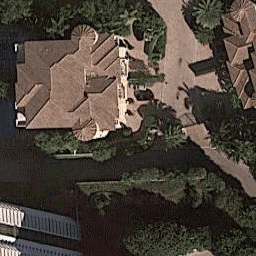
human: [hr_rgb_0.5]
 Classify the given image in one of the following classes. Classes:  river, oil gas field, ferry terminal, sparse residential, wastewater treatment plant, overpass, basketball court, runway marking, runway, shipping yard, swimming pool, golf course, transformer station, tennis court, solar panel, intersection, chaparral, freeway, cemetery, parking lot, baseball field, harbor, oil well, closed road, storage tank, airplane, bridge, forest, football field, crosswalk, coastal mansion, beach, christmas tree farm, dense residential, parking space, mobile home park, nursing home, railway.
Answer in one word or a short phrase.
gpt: coastal mansion